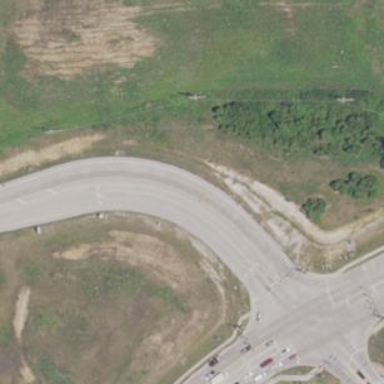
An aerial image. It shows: Secondary link road.